Question: I am creating a registration screen strangely I am facing an issue with padding a layout which has sign up text.
I would like to align it according to text box shown in the screen shot below. I am not sure why this giving me this strange issue?
Below is the code I have tried:
'''
<?xml version="1.0" encoding="utf-8"?>
<RelativeLayout xmlns:android="http://schemas.android.com/apk/res/android"
android:layout_width="match_parent"
android:layout_height="match_parent"
android:background="@color/backgroundcolor"
android:orientation="vertical" >
<TextView
android:id="@+id/header"
android:layout_width="match_parent"
android:layout_height="wrap_content"
android:gravity="center"
android:padding="10dp"
android:text="@string/signUp"
android:textColor="#000000"
android:textSize="20sp" />
<LinearLayout
android:id="@+id/linearlayout1"
android:layout_width="match_parent"
android:layout_height="60dp"
android:layout_below="@+id/header"
android:padding="10dp" >
<EditText
android:id="@+id/namefEDIT"
android:layout_width="match_parent"
android:layout_height="match_parent"
android:background="@drawable/textbox"
android:hint="@string/fname"
android:padding="5dp"
android:textColor="#000000"
android:textColorHint="#000000"
android:textSize="20sp" />
</LinearLayout>
<LinearLayout
android:id="@+id/linearlayout2"
android:layout_width="match_parent"
android:layout_height="60dp"
android:layout_below="@+id/fnamelinearlayout"
android:padding="10dp" >
<EditText
android:id="@+id/namelEDIT"
android:layout_width="match_parent"
android:layout_height="match_parent"
android:background="@drawable/textbox"
android:hint="@string/lname"
android:padding="5dp"
android:textColor="#000000"
android:textColorHint="#000000"
android:textSize="20sp" />
</LinearLayout>
<LinearLayout
android:id="@+id/linearlayout3"
android:layout_width="match_parent"
android:layout_height="60dp"
android:layout_below="@+id/lnamelinearlayout"
android:padding="10dp" >
<EditText
android:id="@+id/numberEDIT"
android:layout_width="match_parent"
android:layout_height="match_parent"
android:background="@drawable/textbox"
android:hint="@string/mobilenumber"
android:inputType="numberSigned"
android:padding="5dp"
android:textColor="#000000"
android:textColorHint="#000000"
android:textSize="20sp" />
</LinearLayout>
<LinearLayout
android:id="@+id/linearlayout4"
android:layout_width="match_parent"
android:layout_height="60dp"
android:layout_below="@+id/mobilelinearlayout"
android:padding="10dp" >
<EditText
android:id="@+id/pEDIT"
android:layout_width="match_parent"
android:layout_height="match_parent"
android:background="@drawable/textbox"
android:hint="@string/password"
android:inputType="textPassword"
android:padding="5dp"
android:textColor="#000000"
android:textColorHint="#000000"
android:textSize="20sp" />
</LinearLayout>
<LinearLayout
android:id="@+id/linearlayout5"
android:layout_width="match_parent"
android:layout_height="50dp"
android:layout_below="@+id/passwordlinearlayout"
android:layout_marginTop="15dp"
android:background="@drawable/button_selector"
android:orientation="vertical" >
<TextView
android:id="@+id/textEdit"
android:layout_width="wrap_content"
android:layout_height="wrap_content"
android:layout_gravity="center"
android:gravity="center_vertical"
android:padding="10dp"
android:textSize="20sp"
android:text="@string/signText"
android:textColor="#000000" />
</LinearLayout>
</RelativeLayout>
'''
Below is the screen shot:

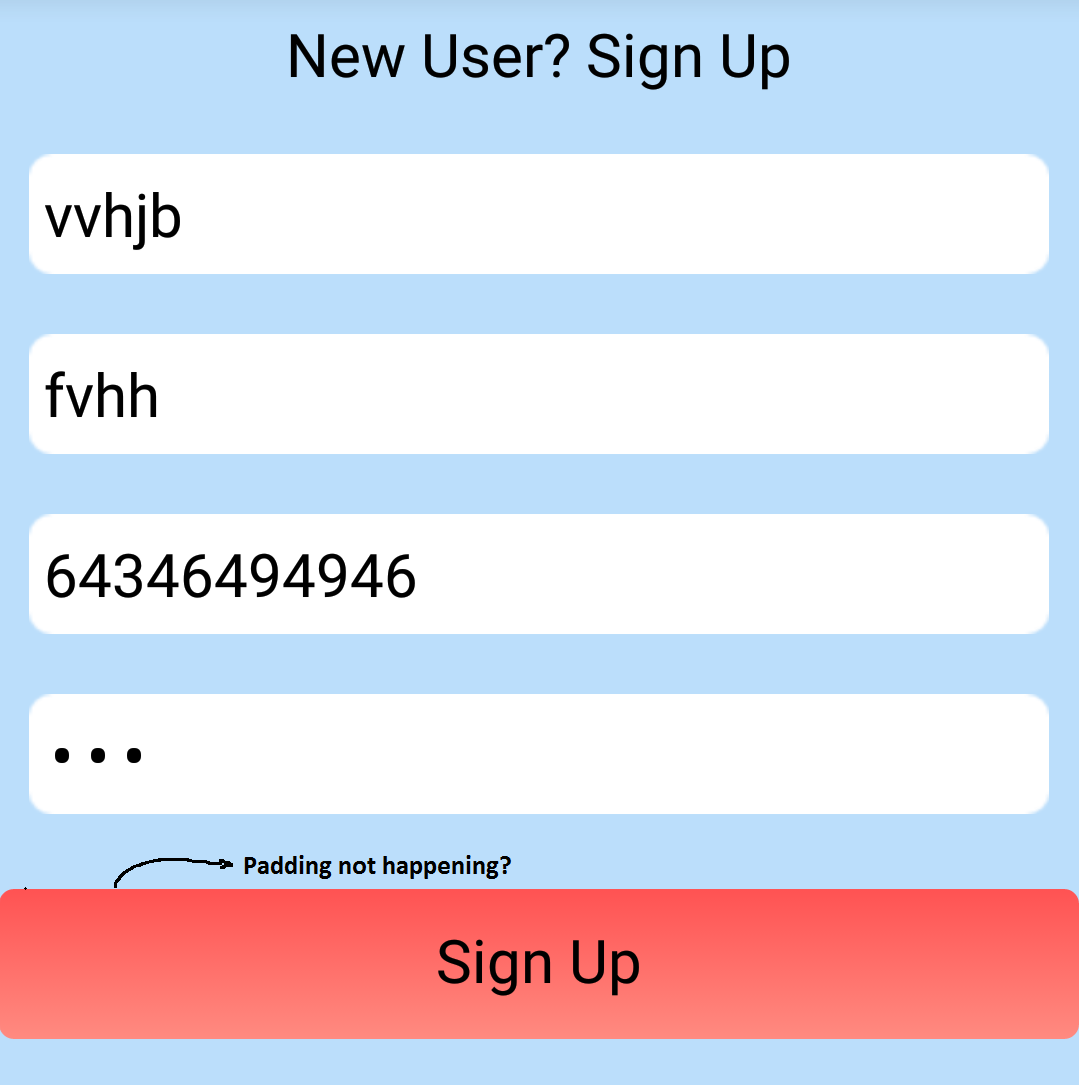
Answer: This layout should do the same:
'''
<TextView
android:id="@+id/header"
android:layout_width="match_parent"
android:layout_height="wrap_content"
android:gravity="center"
android:padding="10dp"
android:text="@string/signUp"
android:textColor="#000000"
android:textSize="20sp" />
<EditText
android:id="@+id/namefEDIT"
android:layout_width="match_parent"
android:layout_height="wrap_content"
android:background="@drawable/textbox"
android:hint="@string/fname"
android:padding="5dp"
android:layout_margin="10dp"
android:textColor="#000000"
android:textColorHint="#000000"
android:textSize="20sp" />
<EditText
android:id="@+id/namelEDIT"
android:layout_width="match_parent"
android:layout_height="wrap_content"
android:background="@drawable/textbox"
android:hint="@string/lname"
android:padding="5dp"
android:layout_margin="10dp"
android:textColor="#000000"
android:textColorHint="#000000"
android:textSize="20sp" />
<EditText
android:id="@+id/numberEDIT"
android:layout_width="match_parent"
android:layout_height="wrap_content"
android:background="@drawable/textbox"
android:hint="@string/mobilenumber"
android:inputType="numberSigned"
android:padding="5dp"
android:layout_margin="10dp"
android:textColor="#000000"
android:textColorHint="#000000"
android:textSize="20sp" />
<EditText
android:id="@+id/pEDIT"
android:layout_width="match_parent"
android:layout_height="wrap_content"
android:background="@drawable/textbox"
android:hint="@string/password"
android:inputType="textPassword"
android:padding="5dp"
android:layout_margin="10dp"
android:textColor="#000000"
android:textColorHint="#000000"
android:textSize="20sp" />
<TextView
android:id="@+id/textEdit"
android:layout_width="match_parent"
android:layout_height="wrap_content"
android:layout_gravity="center"
android:gravity="center_vertical"
android:padding="10dp"
android:layout_margin="10dp"
android:textSize="20sp"
android:text="@string/signText"
android:textColor="#000000" />
</LinearLayout>
'''